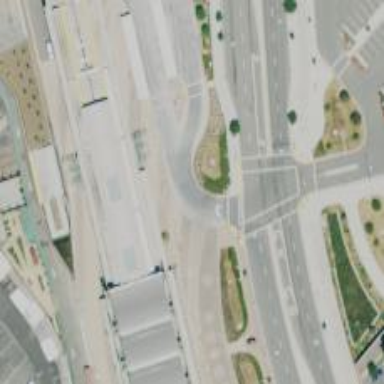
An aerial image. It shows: Busway road.